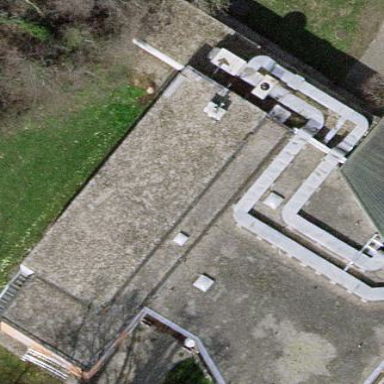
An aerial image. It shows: Building with flat roof.